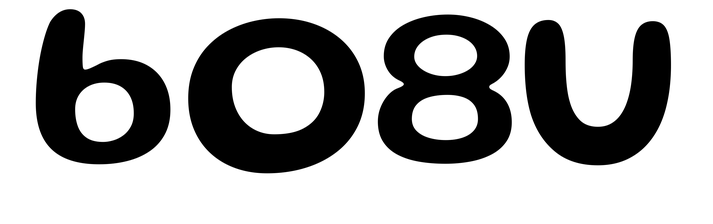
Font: Gluten_Medium